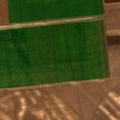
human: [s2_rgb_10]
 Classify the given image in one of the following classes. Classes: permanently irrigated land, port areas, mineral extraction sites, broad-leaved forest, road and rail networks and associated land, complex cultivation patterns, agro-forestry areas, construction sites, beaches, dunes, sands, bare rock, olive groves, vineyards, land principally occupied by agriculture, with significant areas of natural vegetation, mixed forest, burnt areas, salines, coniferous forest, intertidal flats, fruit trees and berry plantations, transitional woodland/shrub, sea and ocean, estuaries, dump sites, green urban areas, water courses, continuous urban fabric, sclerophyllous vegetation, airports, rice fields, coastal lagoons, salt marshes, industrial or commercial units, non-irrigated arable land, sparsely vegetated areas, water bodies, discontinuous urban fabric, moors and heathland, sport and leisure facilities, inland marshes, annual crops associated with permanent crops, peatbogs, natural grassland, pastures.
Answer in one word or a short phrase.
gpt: non-irrigated arable land